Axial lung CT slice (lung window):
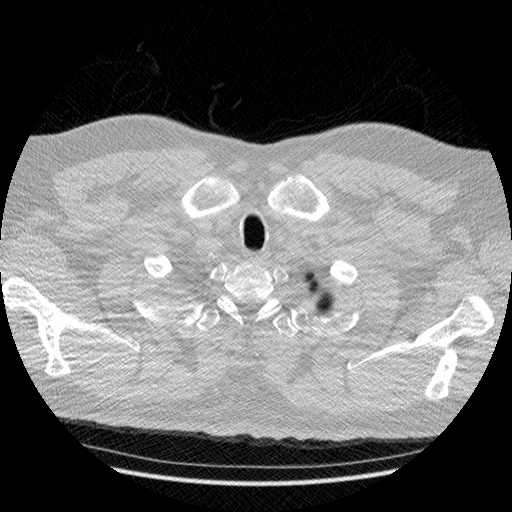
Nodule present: no